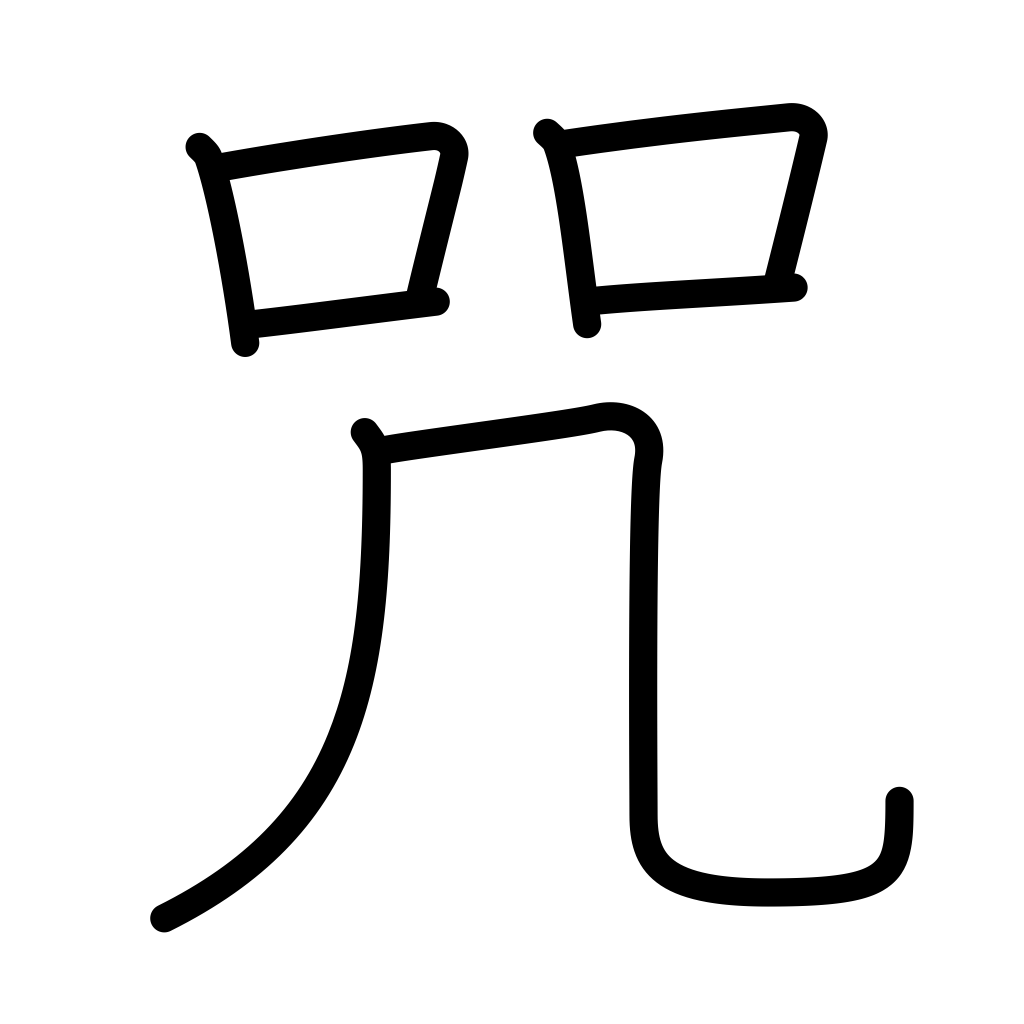
Meaning: spell, curse, malediction